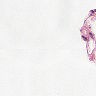
Metastatic tissue present: no